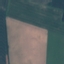
Land use / land cover: AnnualCrop